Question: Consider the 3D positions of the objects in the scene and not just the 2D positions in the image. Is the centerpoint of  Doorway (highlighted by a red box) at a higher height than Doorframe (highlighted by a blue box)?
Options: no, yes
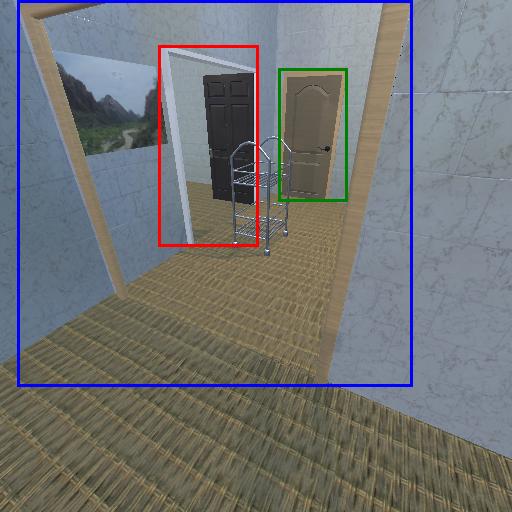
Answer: no